Question: I am stumped by the Facebook API for logging in. I can't find anything helpful on the net.
My FBSessionDelegate methods are not being called, and accessToken and expirationDate values are not being set, so I don't think I am ever logged in.
I reverted to a very simple app, with only two buttons (log in, log out) and a label to see status information.
Here is the code for the view controller, where all the processing takes place:
'''
//
#import <UIKit/UIKit.h>
#import "Facebook.h"
@interface facebook_login_testViewController : UIViewController <FBSessionDelegate>{
UIButton *loginButton;
UIButton *logoutButton;
UILabel *info;
Facebook *facebook;
}
@property (nonatomic, retain) Facebook *facebook;
- (void) loggingIn;
- (void) loggingOut;
@end
'''
and
'''
#import "facebook_login_testViewController.h"
@implementation facebook_login_testViewController
@synthesize facebook;
- (void)dealloc
{
[super dealloc];
}
- (void)didReceiveMemoryWarning
{
[super didReceiveMemoryWarning];
}
#pragma mark - View lifecycle
- (void)viewDidLoad
{
[super viewDidLoad];
loginButton = [UIButton buttonWithType:UIButtonTypeRoundedRect];
[loginButton setTitle: @"Log In" forState:UIControlStateNormal];
[loginButton addTarget:self action:@selector(loggingIn) forControlEvents:UIControlEventTouchUpInside];
loginButton.frame = CGRectMake(200, 200, 200, 50);
logoutButton = [UIButton buttonWithType:UIButtonTypeRoundedRect];
[logoutButton setTitle: @"Log Out" forState:UIControlStateNormal];
[logoutButton addTarget:self action:@selector(loggingOut) forControlEvents:UIControlEventTouchUpInside];
logoutButton.frame = CGRectMake(200, 300, 200, 50);
info = [[UILabel alloc] initWithFrame:CGRectMake(200, 400, 400, 600)];
info.numberOfLines = 0;
[self.view addSubview:loginButton];
[self.view addSubview:logoutButton];
[self.view addSubview:info];
info.text = @"Waiting to log in...
Press the login button.";
facebook = [[Facebook alloc] initWithAppId:@"159...........5" andDelegate:self];
NSUserDefaults *defaults = [NSUserDefaults standardUserDefaults];
if ([defaults objectForKey:@"FBAccessTokenKey"]
&& [defaults objectForKey:@"FBExpirationDateKey"]) {
facebook.accessToken = [defaults objectForKey:@"FBAccessTokenKey"];
facebook.expirationDate = [defaults objectForKey:@"FBExpirationDateKey"];
}
}
- (void)viewDidUnload
{
[super viewDidUnload];
}
- (BOOL)shouldAutorotateToInterfaceOrientation:(UIInterfaceOrientation)interfaceOrientation
{
// Return YES for supported orientations
return YES;
}
- (void) loggingIn{
if (![facebook isSessionValid]) {
[facebook authorize:nil];
}
}
- (void) loggingOut{
info.text = [NSString stringWithFormat:@"
access token: %@
expiration date: %@
facebood description:%@
",facebook.accessToken, facebook.expirationDate, facebook];
[facebook logout:self];
}
- (BOOL)application:(UIApplication *)application handleOpenURL:(NSURL *)url {
return [facebook handleOpenURL:url];
}
- (void)fbDidLogin {
NSUserDefaults *defaults = [NSUserDefaults standardUserDefaults];
[defaults setObject:[facebook accessToken] forKey:@"FBAccessTokenKey"];
[defaults setObject:[facebook expirationDate] forKey:@"FBExpirationDateKey"];
[defaults synchronize];
}
@end
'''
The .plist file is set up like this

This really looks too simple to get wrong. When I click the login button, I can trace through 'authorize:permission', and then 'authorize:permissions localAppId:localAppId', and as far as I can trace it, I don't see anything that looks like it's going to results in 'isSessionValid' becoming TRUE.
I wait and then press the log off button, and take a look at some Facebook parameters, in case something asynchronous needed to occur, and they are still null.
Can someone see what I am missing?
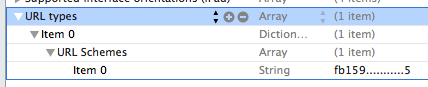
Answer: There are few examples on the net that show how this works, but the Facebook SDK is distributed with a demo app (DemoApp) that works once you plug in the appId. (If you don't plug in the appId value, it will get killed when it checks for that value.)
What is happening in the authorization process is that is called. (permissions should not be nil)
This leads to a call to , which then calls . In that method, three ways of connecting to facebook for authorization can be tried.
In each of these asynchronous methods, the application delegate is the delegate that handles the resulting callback as part of the to . If this was mentioned in the other online tutorials, it's easy to miss, because they generally do all of the processing within the application delegate, from what I saw. In my case, I did the main processing within the main view controller.
The fix, in my case, was to move the method to the application delegate and point it to the facebook object like this:
'''
- (BOOL)application:(UIApplication *)application handleOpenURL:(NSURL *)url {
return [[controller facebook] handleOpenURL:url];
}
'''
After that, the other facebook delegate methods (fbDidLogin, fbDidLogout) were called and I received the accessToken and expirationDate. So it looks like this is working now.